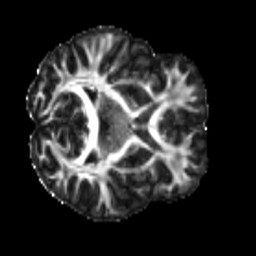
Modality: FA
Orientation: axial
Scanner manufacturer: siemens
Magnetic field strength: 3 T
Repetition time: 4 s
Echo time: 0.0594 s